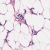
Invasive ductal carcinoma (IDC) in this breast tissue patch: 0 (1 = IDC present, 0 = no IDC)